Question: Trying to improve my google score and google is telling me to use preload on the two custom fonts i'm using to save a whopping 4.5 seconds? currently the fonts are stored in assets/fonts and then being loaded as @font-face in typography.scss file when is then loaded in the nuxt.config.js file inside css: [ '@/assets/scss/typography.scss', ]

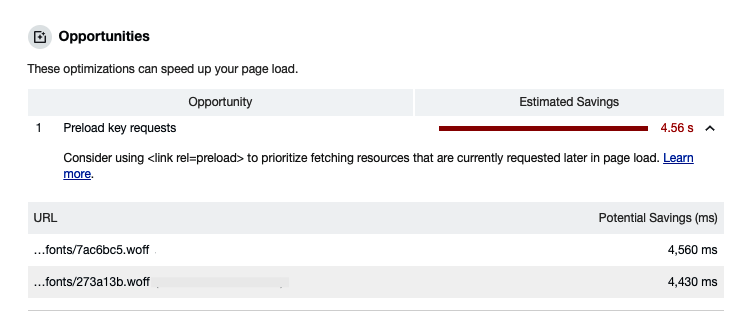
Answer: So I guess you are asking how to preload a font? There is a way to call a render function in nuxt.config.js that will preload fonts, and scripts and styles, and then have them available in the client so you do not have to load the font in your scss file, just set it. Try this:
'''
//nuxt.config.js
module.exports = {
mode: ' your mode ',
...
render: {
bundleRenderer: {
shouldPreload: (file, type) => {
return ['script', 'style', 'font'].includes(type)
}
}
},
...
}
'''
You should also probably store your fonts in the static folder. '/static/fonts/yourfonts.woff2'